Question: In firefox it is a megaphone icon while in chrome it's empty.
Is there any way to set my own icon to this notifications?
An example (on Windows):

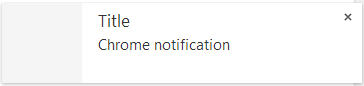
Answer: > options
An object that allows to configure the notification. It can have the following properties:
: The direction of the notification; it can be , , or
: Specify the lang used within the notification. This string must be a valid BCP 47 language tag.
: A string representing an extra content to display within the notification
: An ID for a given notification that allows to retrieve, replace or remove it if necessary
: The URL of an image to be used as an icon by the notification
Source: <URL>
Usuage:
'''
Notification.requestPermission(function(permission ) {
if (permission === "granted") {
var notification = new Notification('title', {
body: 'my body',
icon: 'http://fc06.deviantart.net/fs70/f/2012/099/d/f/stackoverflow_16x16_icon_by_muntoo_stock-d4vl2v4.png'
});
}
});
'''